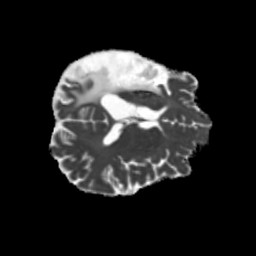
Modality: MD
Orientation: axial
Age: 43
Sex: male
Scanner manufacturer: siemens
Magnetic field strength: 3 T
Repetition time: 5.25 s
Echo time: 0.08 s